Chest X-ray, AP view. Patient: 34 years old, sex M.
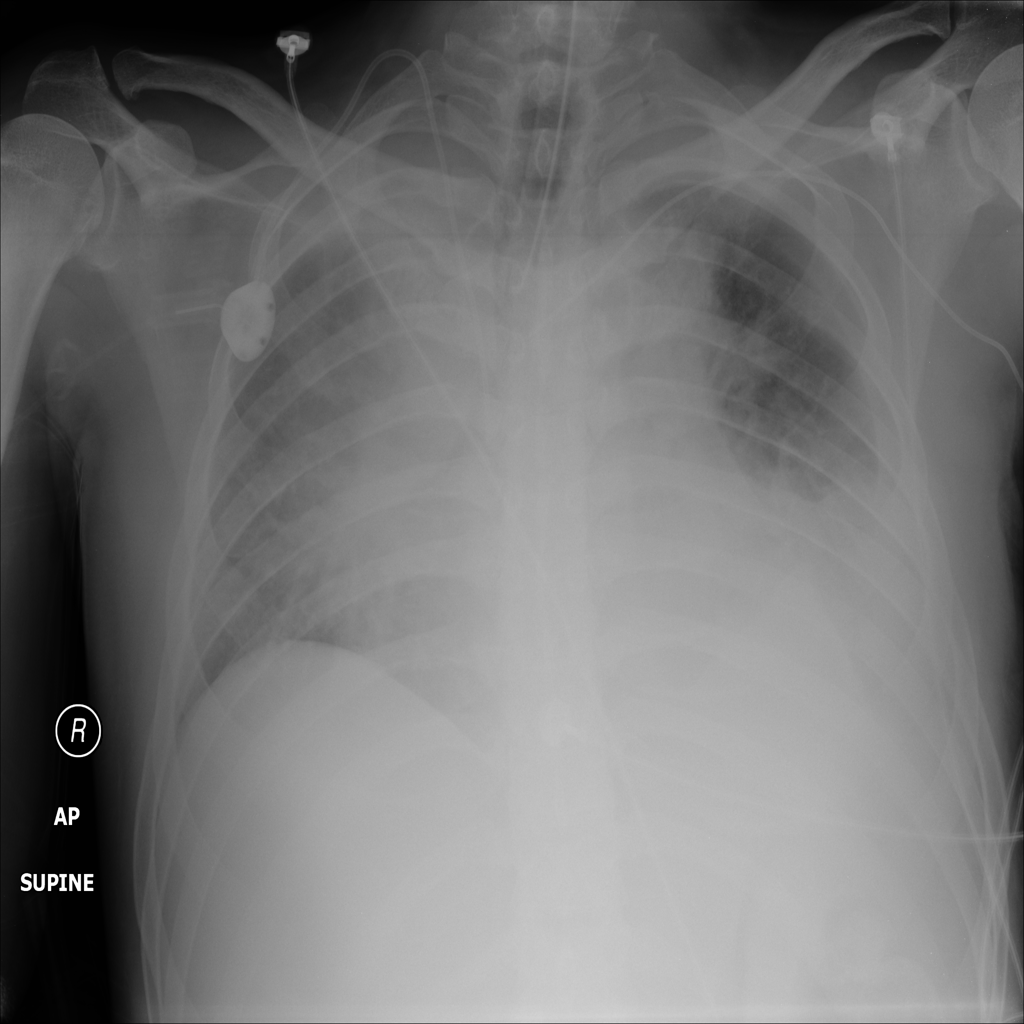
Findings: Atelectasis, Consolidation, Effusion, Mass